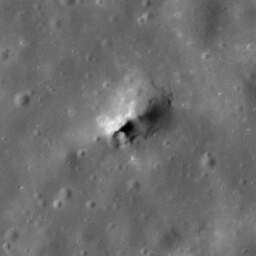
Pit: Copernicus 13a
Host crater: Copernicus
Host type: impact_melt
Lunar coordinates: latitude 10.186, longitude 339.873